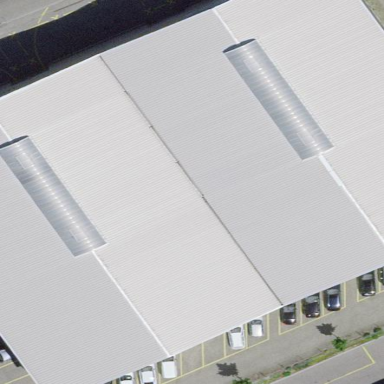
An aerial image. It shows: Industrial building.